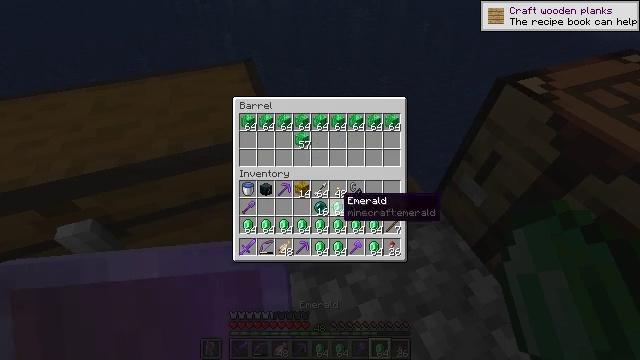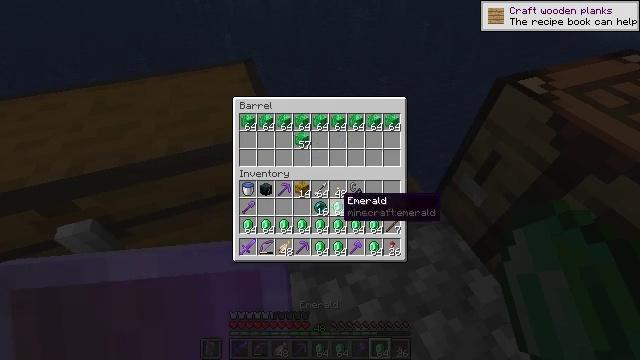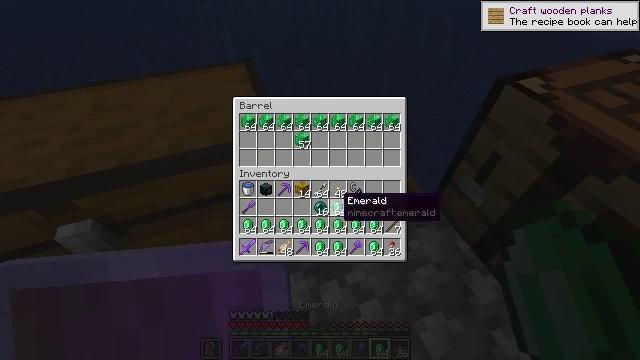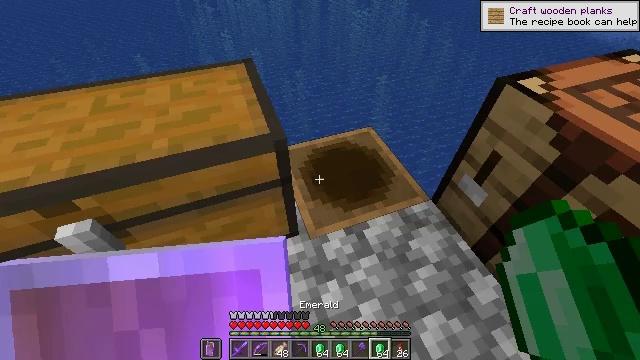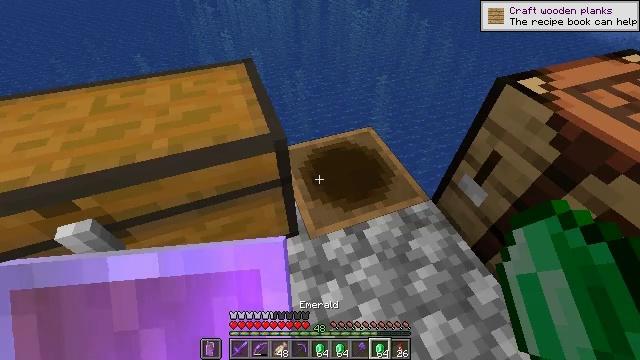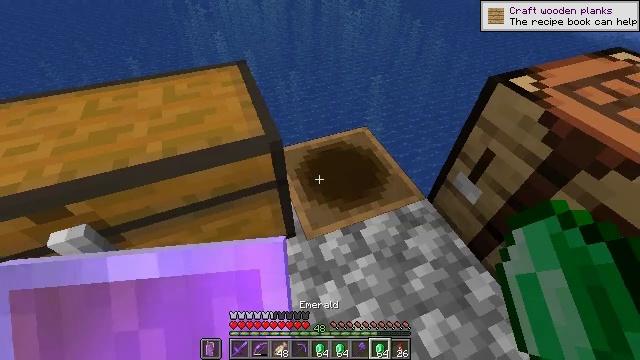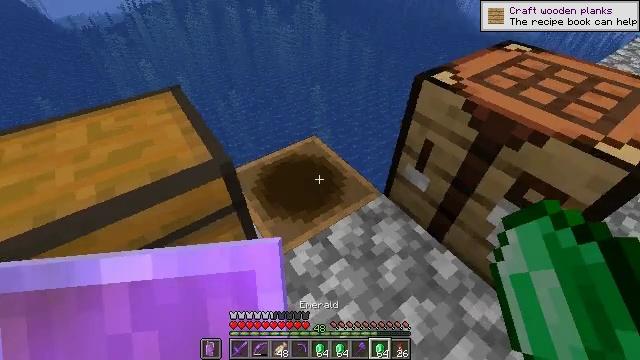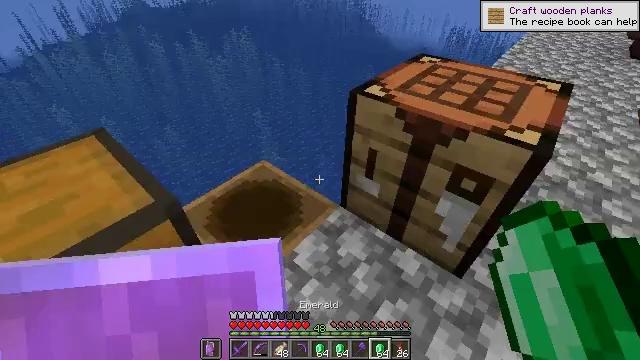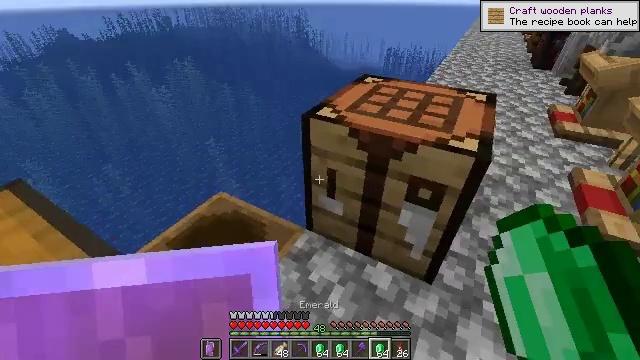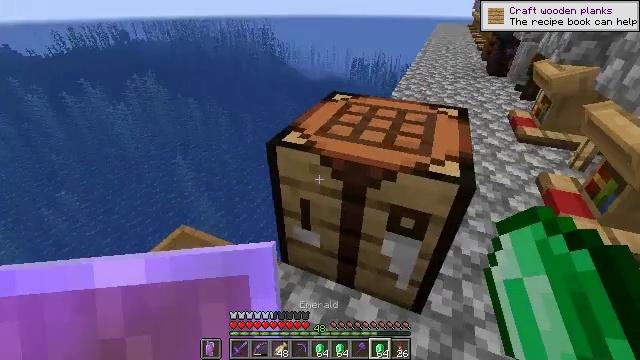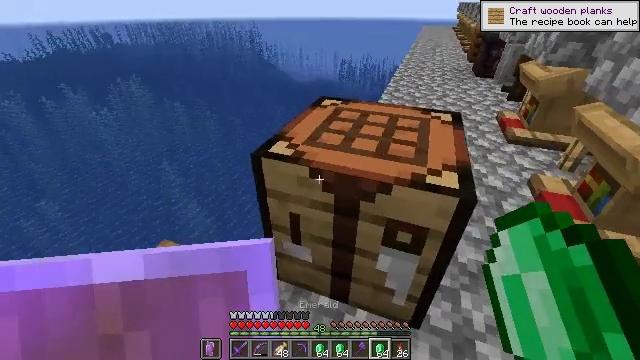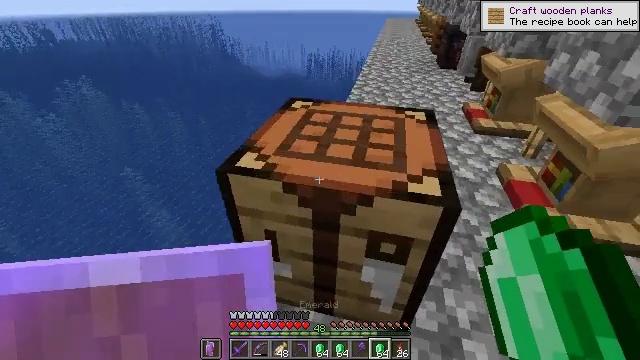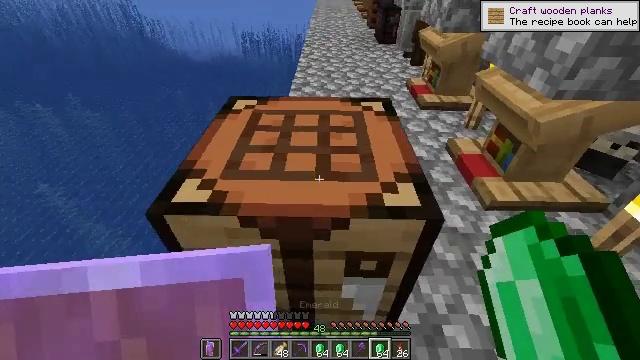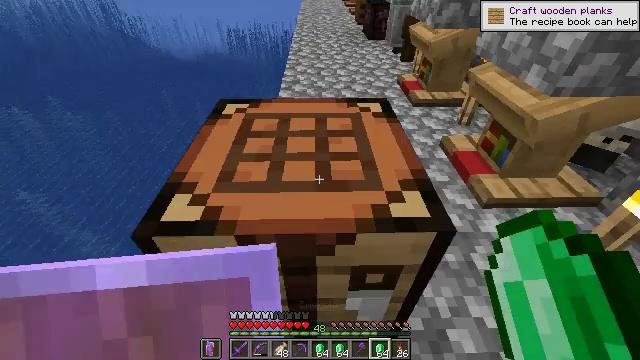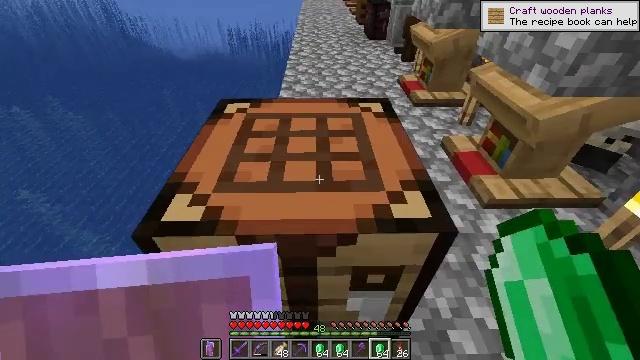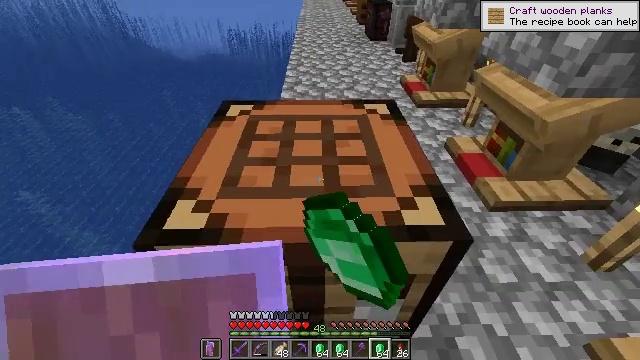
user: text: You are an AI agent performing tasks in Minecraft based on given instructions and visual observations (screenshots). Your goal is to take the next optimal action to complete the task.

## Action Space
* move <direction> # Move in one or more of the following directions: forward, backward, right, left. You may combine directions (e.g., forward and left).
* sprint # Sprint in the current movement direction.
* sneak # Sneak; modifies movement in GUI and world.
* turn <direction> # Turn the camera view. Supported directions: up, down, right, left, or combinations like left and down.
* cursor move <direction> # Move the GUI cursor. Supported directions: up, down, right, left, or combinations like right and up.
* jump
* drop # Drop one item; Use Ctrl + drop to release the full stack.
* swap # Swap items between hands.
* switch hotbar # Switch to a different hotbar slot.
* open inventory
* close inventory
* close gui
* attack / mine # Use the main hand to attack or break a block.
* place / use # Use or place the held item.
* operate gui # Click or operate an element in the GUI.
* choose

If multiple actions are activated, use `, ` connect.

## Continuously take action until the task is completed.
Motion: motion action
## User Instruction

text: Convert emeralds into an emerald block.
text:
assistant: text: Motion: no_op
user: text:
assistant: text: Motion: no_op
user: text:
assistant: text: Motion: no_op
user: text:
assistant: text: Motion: close gui
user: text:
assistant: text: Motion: turn right
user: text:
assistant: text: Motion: turn right and up
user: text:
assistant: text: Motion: turn right and up
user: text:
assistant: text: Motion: move forward, turn right and up
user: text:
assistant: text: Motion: move forward, turn right and up
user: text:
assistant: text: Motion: move forward, turn right
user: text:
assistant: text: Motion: move forward, turn right and down
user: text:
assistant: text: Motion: turn right and down
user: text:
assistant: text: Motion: turn right
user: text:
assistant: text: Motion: use / place
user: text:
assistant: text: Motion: use / place
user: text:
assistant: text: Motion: use / place
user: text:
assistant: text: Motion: no_op
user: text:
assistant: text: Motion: no_op
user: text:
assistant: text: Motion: open gui
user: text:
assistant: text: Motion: no_op
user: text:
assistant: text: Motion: no_op
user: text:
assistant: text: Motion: cursor move left
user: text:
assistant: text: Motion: cursor move left
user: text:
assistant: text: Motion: cursor move left
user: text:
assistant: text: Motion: cursor move left
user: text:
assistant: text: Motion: cursor move left
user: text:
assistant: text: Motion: cursor move left
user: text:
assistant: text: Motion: cursor move left and up
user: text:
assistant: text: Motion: cursor move left and up
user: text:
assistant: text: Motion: no_op